Question: I have a simple layout that basically displays a list of items in ListView using an ItemsWrapGrid as the panel template. The problem I am having is that the first image in the ListView is always bigger than the rest, even with a fixed width / height set. I am completely stumped.
An image of the problem:

The ListView XAML is:
'''
<ListView ItemsSource="{Binding Currencies}" ItemTemplate="{StaticResource PortfolioCurrencyTemplate}">
<ListView.ItemsPanel>
<ItemsPanelTemplate>
<ItemsWrapGrid Orientation="Horizontal" Width="Auto" Height="Auto"/>
</ItemsPanelTemplate>
</ListView.ItemsPanel>
</ListView>
'''
The data template:
'''
<Page.Resources>
<DataTemplate x:Key="PortfolioCurrencyTemplate" x:DataType="viewModels:PortfolioViewModel">
<Grid Background="{ThemeResource ApplicationPageBackgroundThemeBrush}"
BorderBrush="Black"
BorderThickness="1"
CornerRadius="2"
Padding="10">
<Grid.RowDefinitions>
<RowDefinition Height="Auto" />
<RowDefinition Height="Auto"/>
<RowDefinition Height="Auto"/>
</Grid.RowDefinitions>
<Grid.ColumnDefinitions>
<ColumnDefinition Width="1*" />
<ColumnDefinition Width="2*" />
</Grid.ColumnDefinitions>
<Image Grid.Column="0" Grid.Row="0" Grid.RowSpan="2" Grid.ColumnSpan="1" MaxWidth="100" MaxHeight="100" Source="https://www.cryptocompare.com/media/19633/btc.png"/>
<TextBlock Grid.Column="1" Grid.Row="0" Text="{Binding Name}" VerticalAlignment="Center"/>
<TextBlock Grid.Column="1" Grid.Row="1" Text="{Binding Symbol}" VerticalAlignment="Center"/>
<TextBlock Grid.Column="1" Grid.Row="2" Text="{Binding LastPrice}" VerticalAlignment="Center"/>
</Grid>
</DataTemplate>
</Page.Resources>
'''
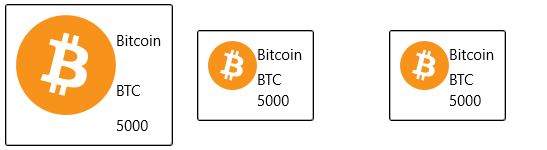
Answer: Instead of using 'ListView' and changing 'ItemsPanelTemplate' to create a GridView Effect and tackle issues one by one, I would suggest you switch to 'AdaptiveGridView'.
You can install Nuget Package for <URL>
Add below namespace to your page
'''
xmlns:controls="using:Microsoft.Toolkit.Uwp.UI.Controls"
'''
Now your 'ListView' needs to be replaced like below.
'''
<controls:AdaptiveGridView ItemsSource="{Binding Currencies}"
ItemTemplate="{StaticResource PortfolioCurrencyTemplate}"
DesiredWidth="250"/>
'''
<URL>
Good Luck.